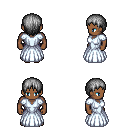
a pixel art fantasy rpg character, male body template, human, dark skin, underdress, magenta pants, gray plain hairstyle, brown slippers, four views (front, back, left, right), 2x2 character sprite sheet, small pixel art, hard edges, no anti-aliasing